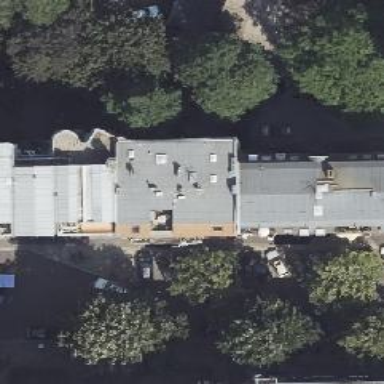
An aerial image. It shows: Kindergarten.